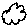
Label: cloud